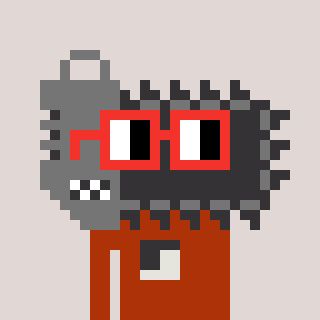
a pixel art character with square red glasses, a chainsaw-shaped head and a hotbrown-colored body on a warm background